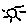
Label: sun